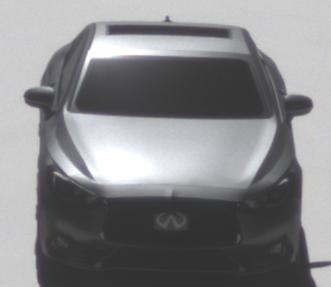
Make: Infiniti
Model: Q60 2.0t
Detailed model: Q60 (V37)
Model produced from: 2016/10
Model produced until: 2018/08
Doors: 2
Color: gray
Road condition: dry road
Daytime: midday
Contrast: high contrast